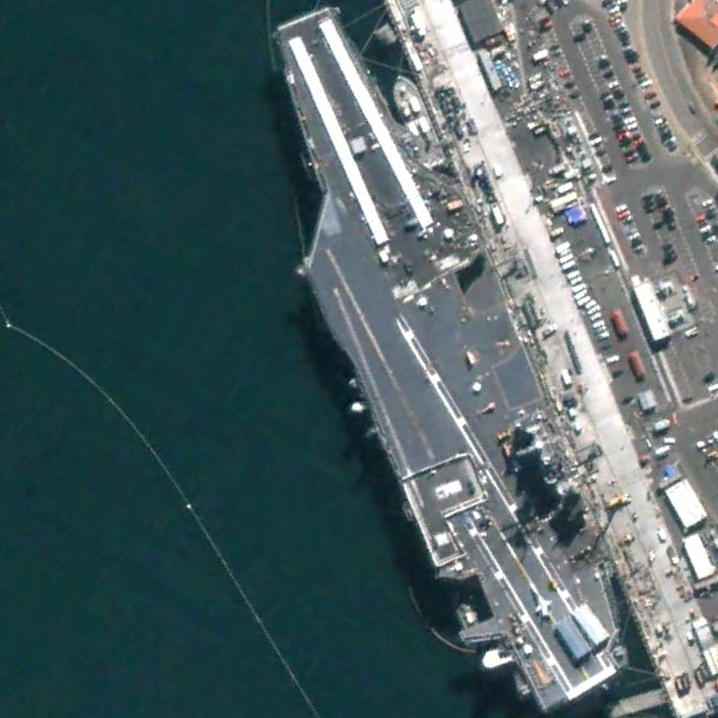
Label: Nimitz-class_aircraft_carrier